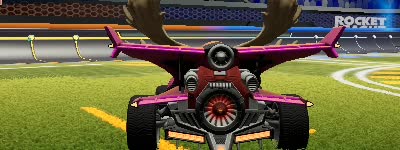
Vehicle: aftershock